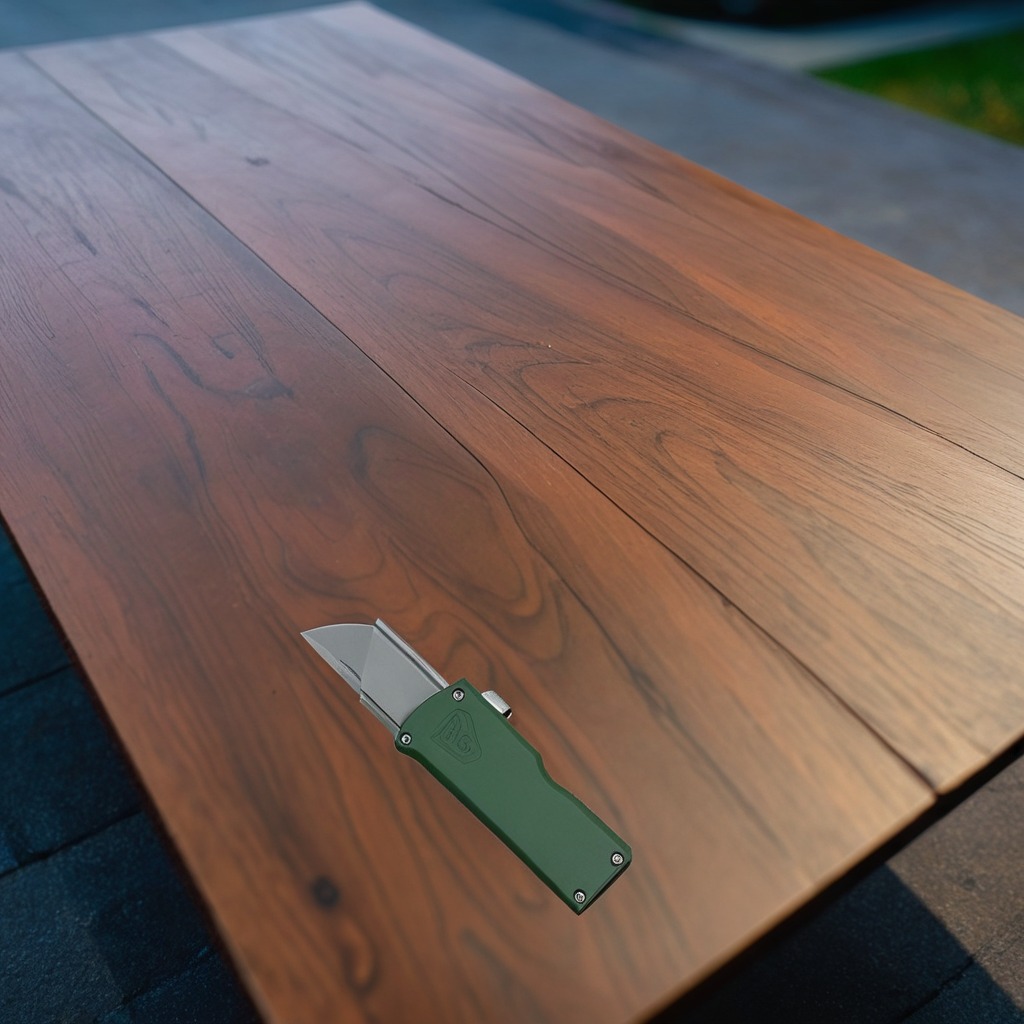
A utility knife lies on a old table with faint burn marks in a small garage at twilight.